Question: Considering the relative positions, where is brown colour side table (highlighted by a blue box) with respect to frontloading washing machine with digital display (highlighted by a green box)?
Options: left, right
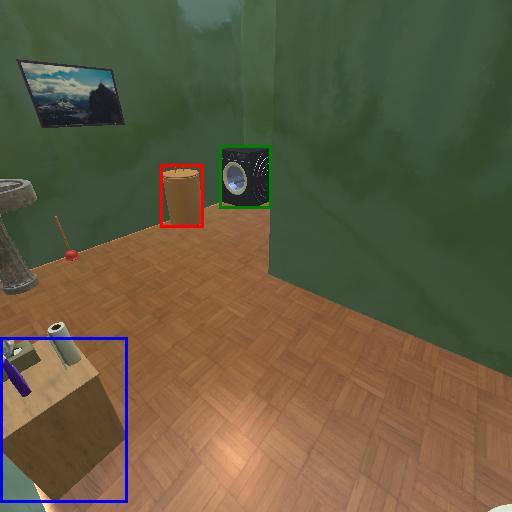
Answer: left